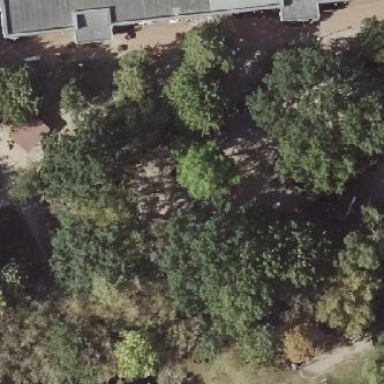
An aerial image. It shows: Kindergarten.